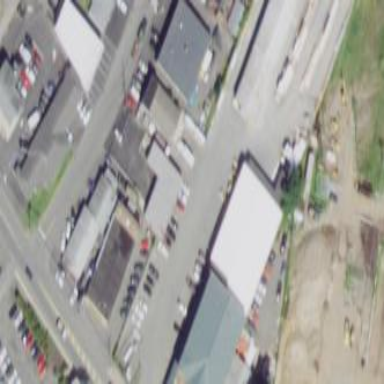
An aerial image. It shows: Hardware shop inside building.